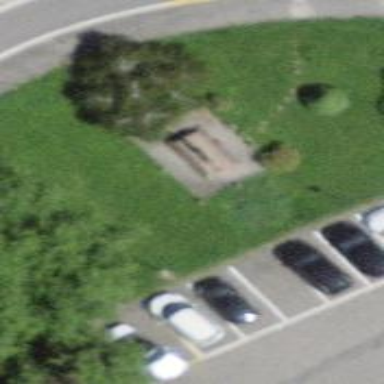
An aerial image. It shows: Historical memorial featuring statue.